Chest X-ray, AP view. Patient: 75 years old, sex M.
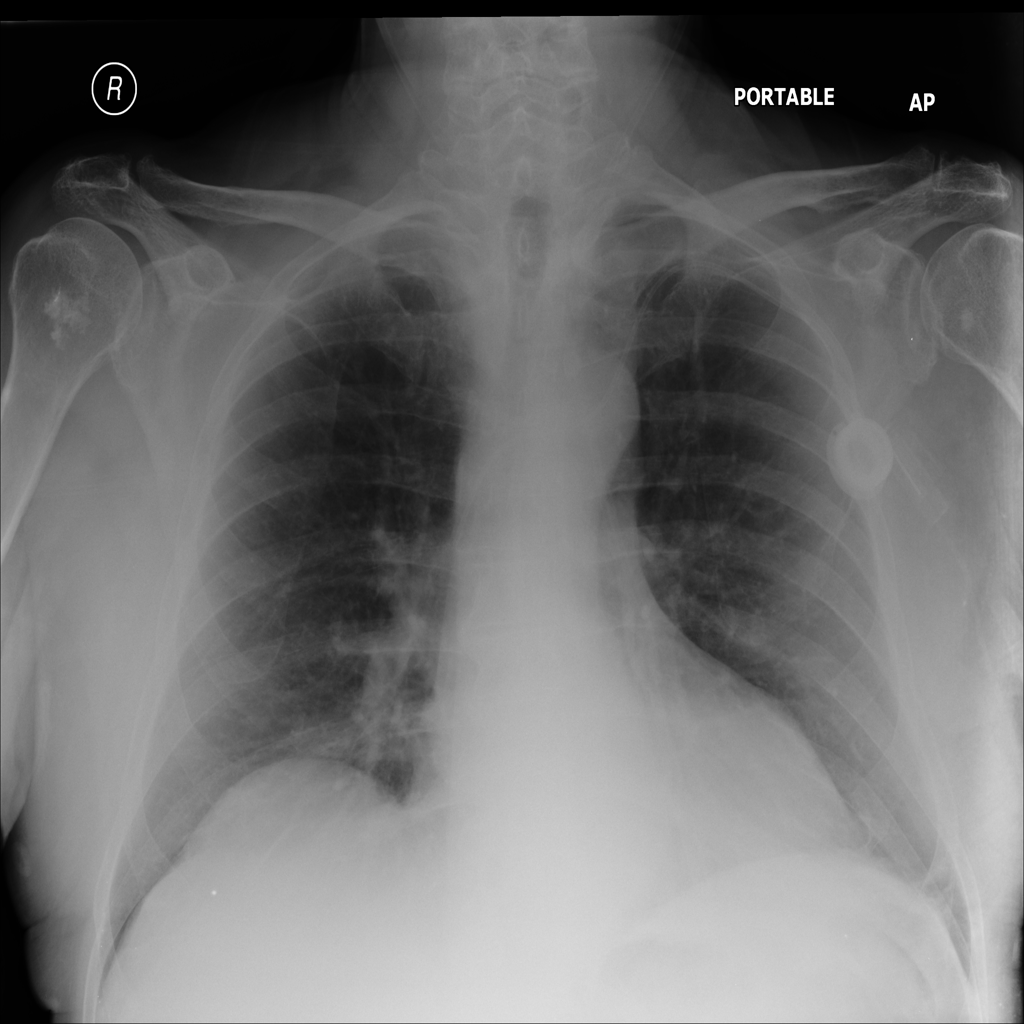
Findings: Cardiomegaly